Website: lowes
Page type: customer-info-address
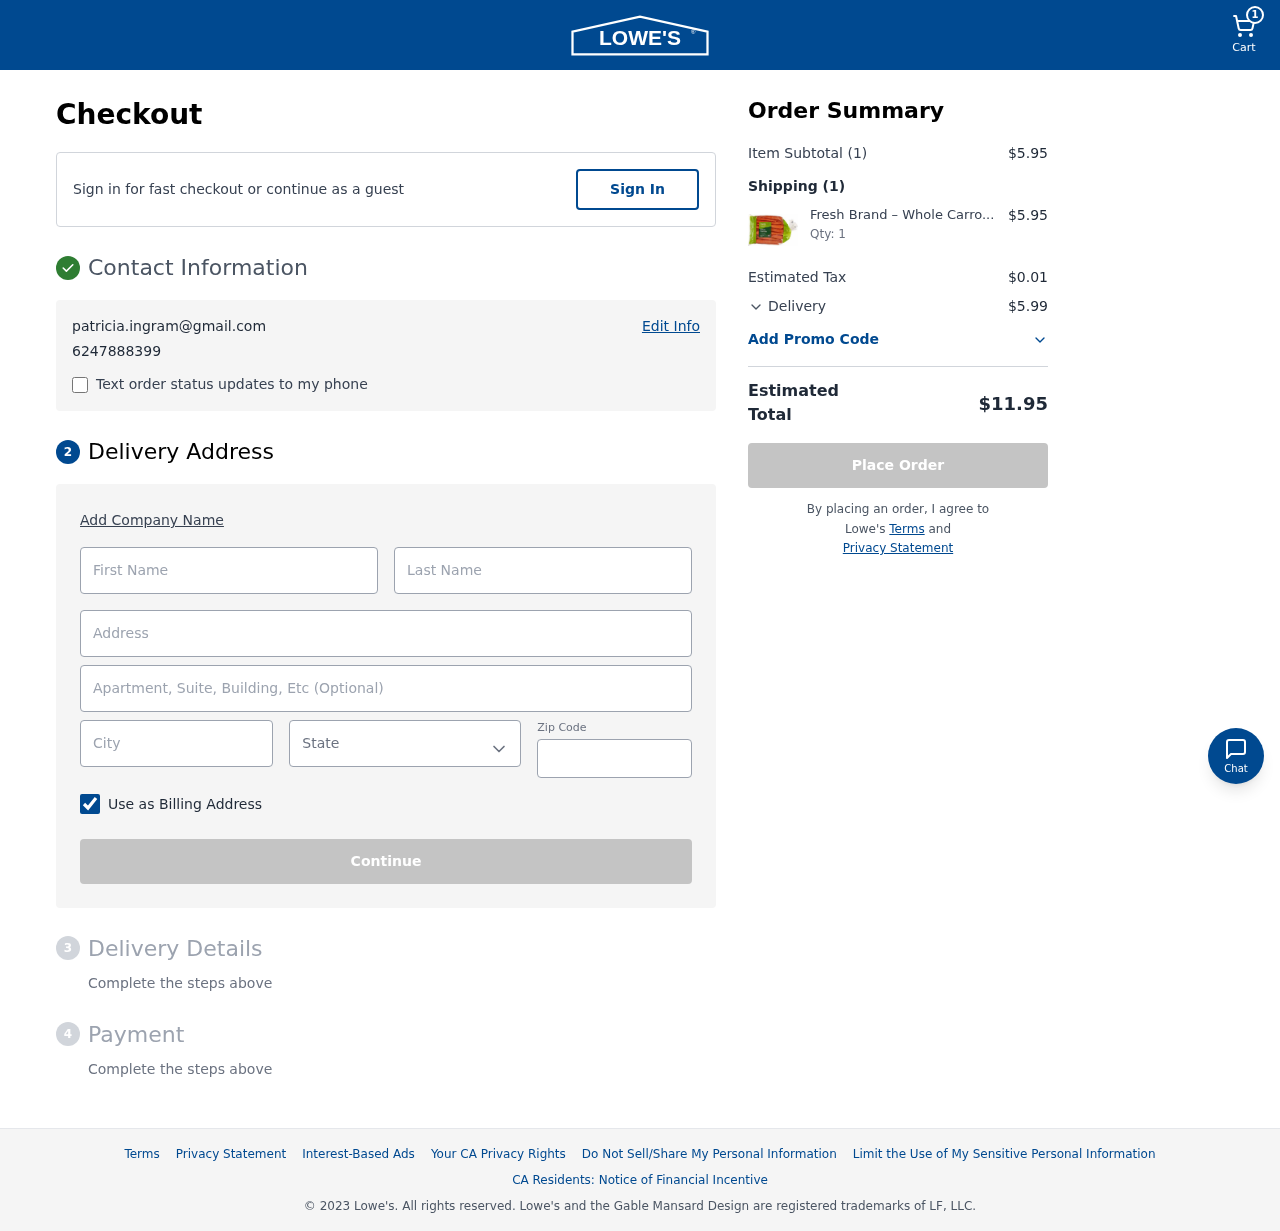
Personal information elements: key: PII_CITY
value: Alexisbury
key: PII_EMAIL
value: patricia.ingram@gmail.com
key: PII_FIRSTNAME
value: Patricia
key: PII_LASTNAME
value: Ingram
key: PII_PHONE
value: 6247888399
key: PII_POSTCODE
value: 64869
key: PII_STATE
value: Colorado
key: PII_STREET
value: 30468 Karen Rapids
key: PII_STREET2
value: Suite 313
Product elements: key: PRODUCT1_NAME
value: Fresh Brand – Whole Carrots, 5 lb
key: PRODUCT1_QUANTITY
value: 1
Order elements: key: ORDER_NUM_ITEMS
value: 1
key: ORDER_SUBTOTAL
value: $5.95
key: ORDER_NUM_ITEMS2
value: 1
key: ORDER_SUBTOTAL2
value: $5.95
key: ORDER_TAX
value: $0.01
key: ORDER_SHIPPING_COST
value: $5.99
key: ORDER_TOTAL
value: $11.95